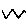
Label: zigzag